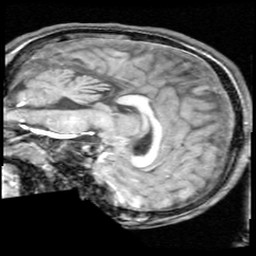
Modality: T1w
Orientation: sagittal
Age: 11
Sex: male
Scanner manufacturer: ge
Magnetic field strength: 1.5 T
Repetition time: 0.03333 s
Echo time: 0.008 s